Question: Count the number of objects in the diagram.
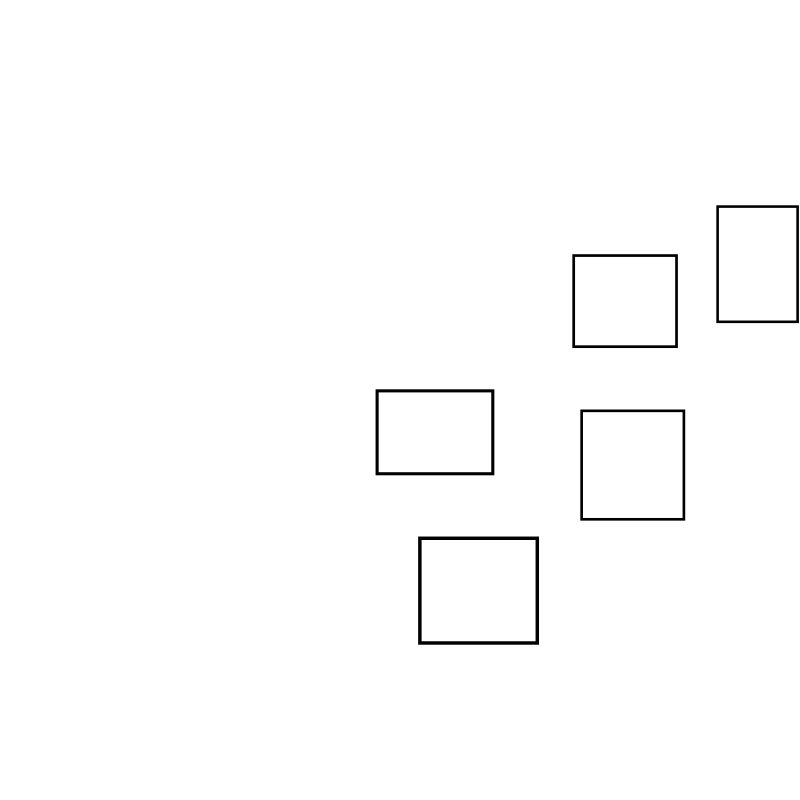
Answer: 5